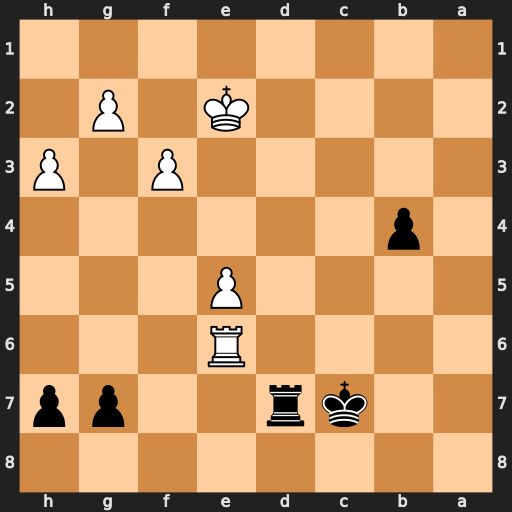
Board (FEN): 8/2kr2pp/4R3/4P3/1p6/5P1P/4K1P1/8
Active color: b
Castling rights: -
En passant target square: -
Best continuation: b3 Ra6 b2